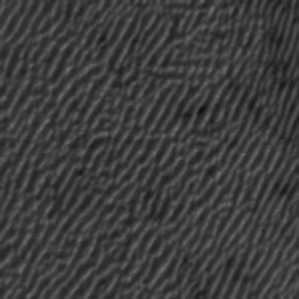
Label: frost